The trace is the raw vibration amplitude of a rotating bearing as a function of time. Determine the bearing's health state. Answer with exactly one of: normal, inner_race, outer_race, ball.
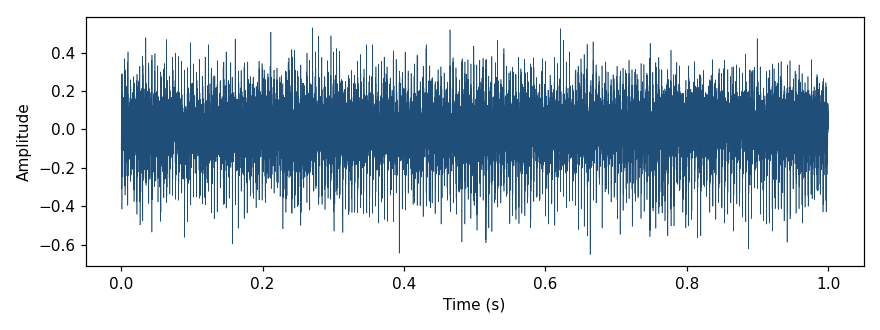
Answer: outer_race